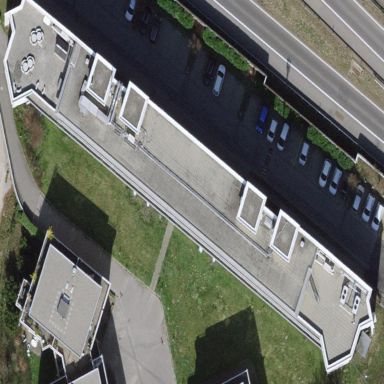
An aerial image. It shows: Office building.